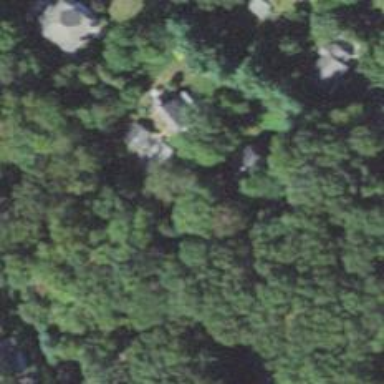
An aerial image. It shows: Residential driveway.